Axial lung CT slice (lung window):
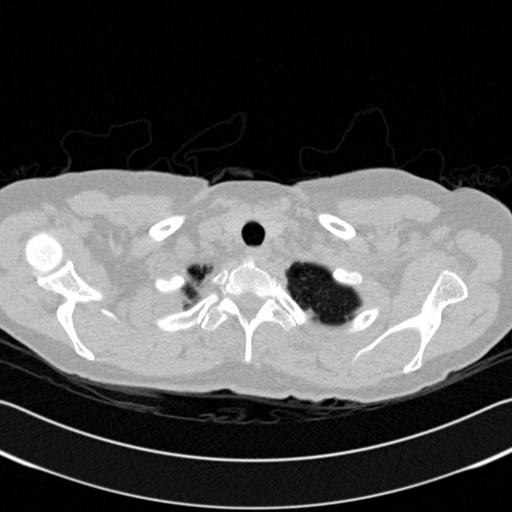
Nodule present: no